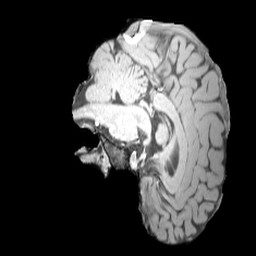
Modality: MP2RAGE
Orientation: sagittal